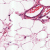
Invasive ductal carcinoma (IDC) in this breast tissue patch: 0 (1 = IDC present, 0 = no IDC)